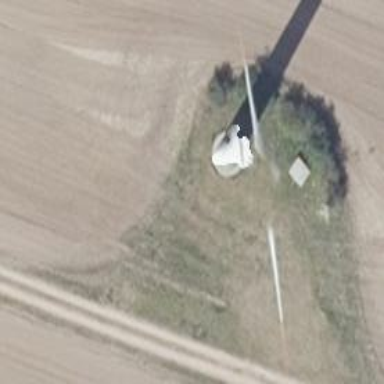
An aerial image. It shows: Wind generator using horizontal axis wind turbines.